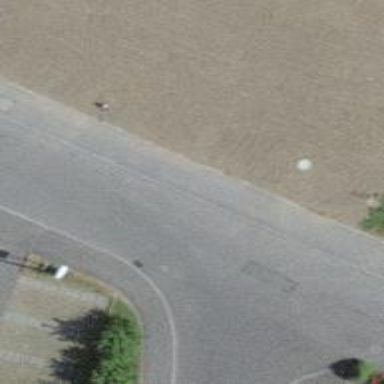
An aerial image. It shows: Kerb barrier.